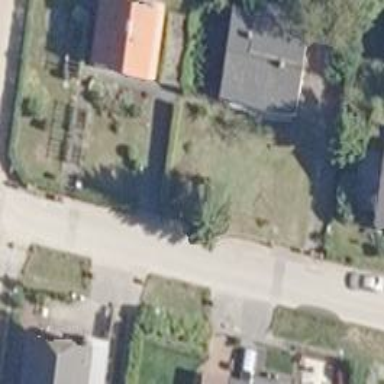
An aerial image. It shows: Residential road with asphalt surface and no sidewalks.